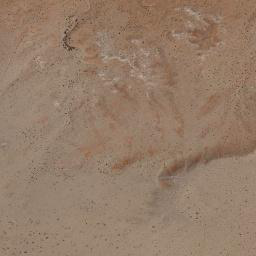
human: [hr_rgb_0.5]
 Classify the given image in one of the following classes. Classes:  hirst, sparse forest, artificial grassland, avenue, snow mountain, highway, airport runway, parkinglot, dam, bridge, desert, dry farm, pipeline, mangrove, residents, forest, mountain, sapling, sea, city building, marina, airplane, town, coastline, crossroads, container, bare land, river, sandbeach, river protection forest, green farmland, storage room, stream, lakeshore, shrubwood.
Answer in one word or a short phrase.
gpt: desert